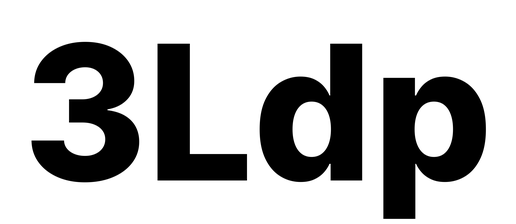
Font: Inter_ExtraBold